Question: I thought the > selector only selects direct children of an element (excluding inherited properties) but the following example has me confused:
'''
<ul>
<li>Item 1</li>
<li>Item 2
<ol>Subitem 2
<li>Subitem 2A</li>
<li>Subitem 2B</li>
</ol>
</li>
<li>Item 3
<li>Subitem 3a
<li>Subitem 3aa
<ol>Subitem 3aaa
<li>Subitem 3aaaa
</li>
</ol>
</li>
</li>
</li>
<ol>Item 4</ol>
</ul>
ul>li {
color: green;
font-style:italic;
font-size:20px;
border:5px solid red;
}
'''
So I try this out and this is what I see on Chrome "Version 30.0.1599.101 m":

I tried to work out how the rules were being applied but I don't understand it completely:
Item 1,2,3:
Get all the styles because they are direct children of the ul and are li
Item 4:
Doesn't get any styles because it is not an li
Subitem 2-2B:
Get the inherited color and font styles, but don't get the border styles. Is this because they are not direct children or because they are not li?
Subitem 3a and 3aa:
Get all the styles- why? They are not direct child of the ul. Its looks like the > selector hits all child items of the same type until they are interrupted by an item of a different type- is this correct?
Subitem 3aaa and 3aaaa:
Don't get border style, but still get inherited color and font styles. Is this because they are children of an li which does have those styles? Why is this?
Just trying to wrap my head around this behavior.
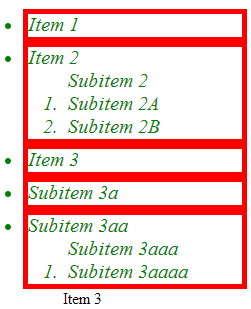
Answer: You can't nest '<li>' within '<li>' without starting another '<ul>'. The browser is closing the '<li>' for you automatically.